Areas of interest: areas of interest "Park Square"
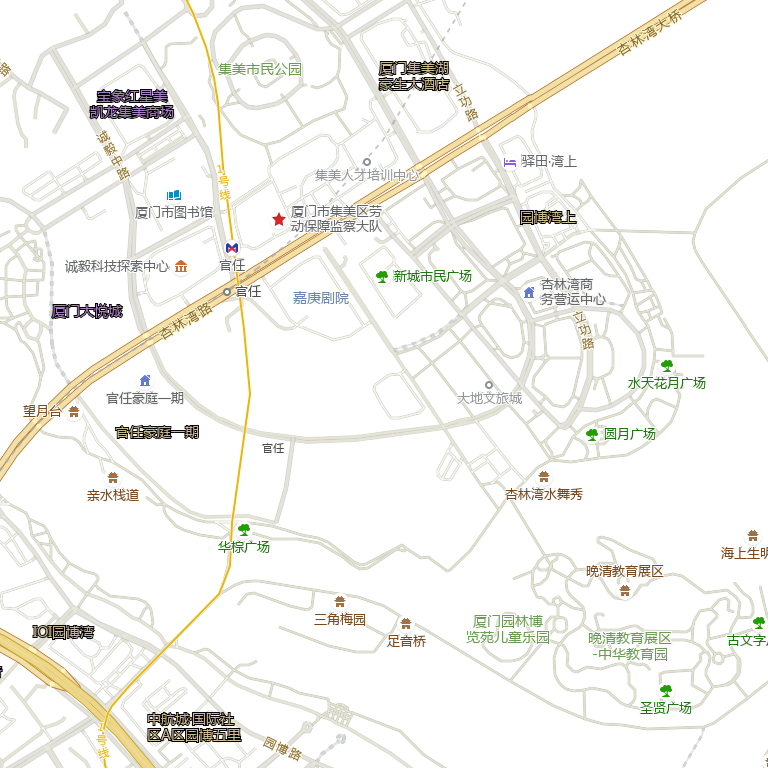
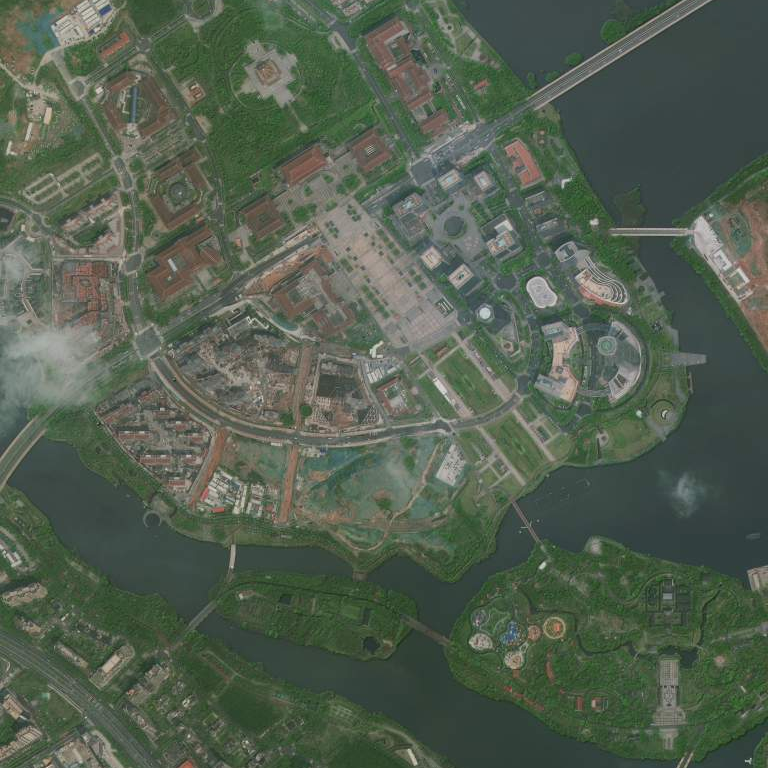